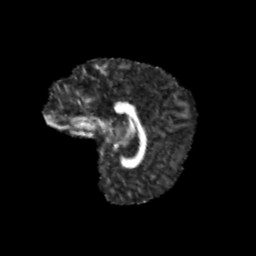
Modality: FA
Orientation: sagittal
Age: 11
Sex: female
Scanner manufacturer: siemens
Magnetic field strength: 3 T
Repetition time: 3.8 s
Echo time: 0.07 s